A 2-D grayscale encoding of one vibration snapshot from a rotor kit is shown. Determine the machine's mechanical condition. Answer with exactly one of: normal, misalignment, unbalance, looseness.
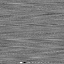
Answer: misalignment